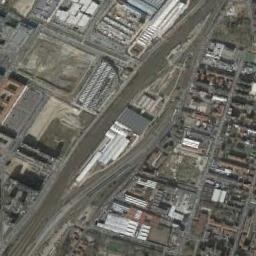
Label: railway_station